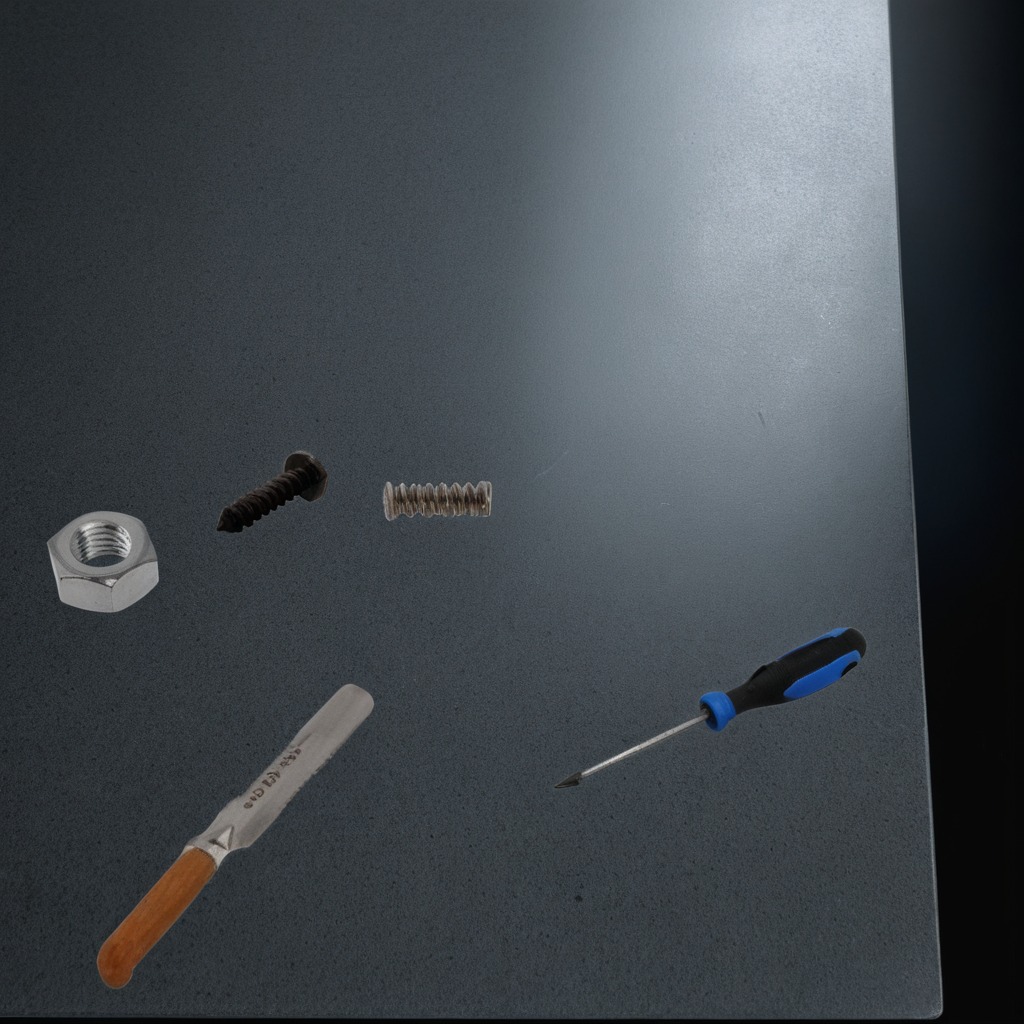
A machine screw, a coiled metal spring, a handheld metal saw, a screwdriver, and a metal nut are lying on a clean granite table inside a workshop at night dim ambient light soft shadows worn but